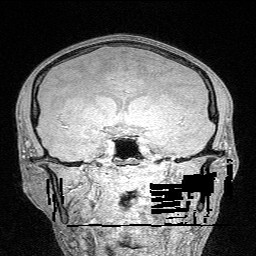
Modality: FLASH
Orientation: sagittal
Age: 23
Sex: male